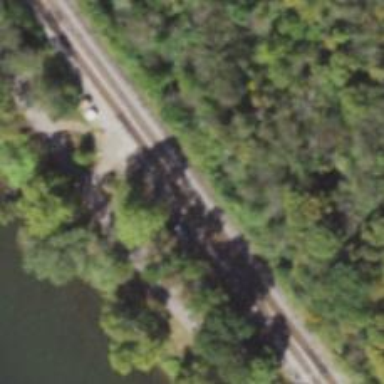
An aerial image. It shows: Railway with two tracks.